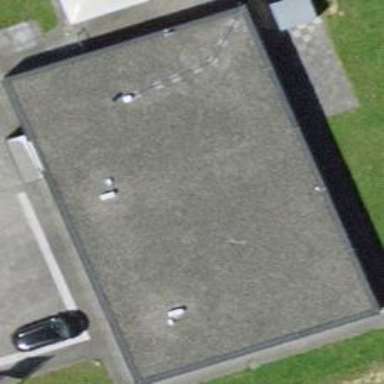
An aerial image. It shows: Commercial building.